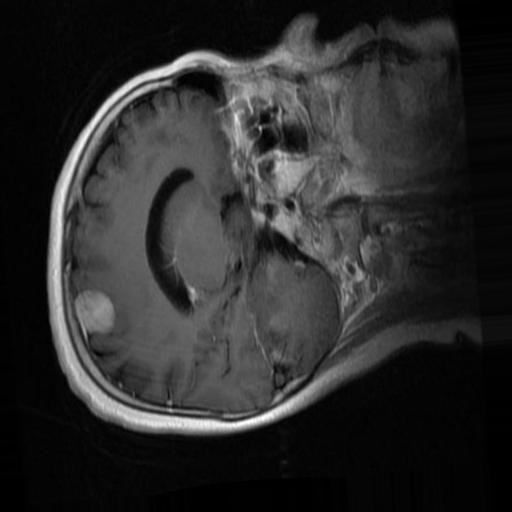
Label: brain_menin